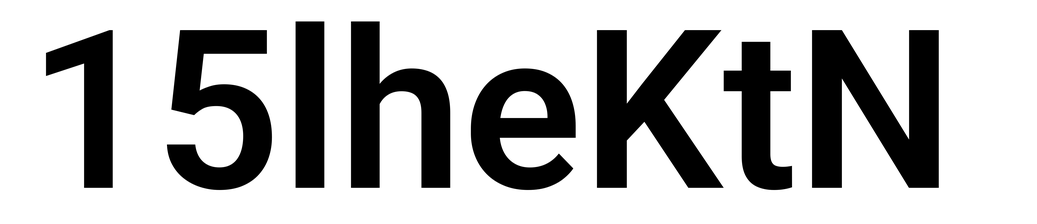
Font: Roboto_SemiBold